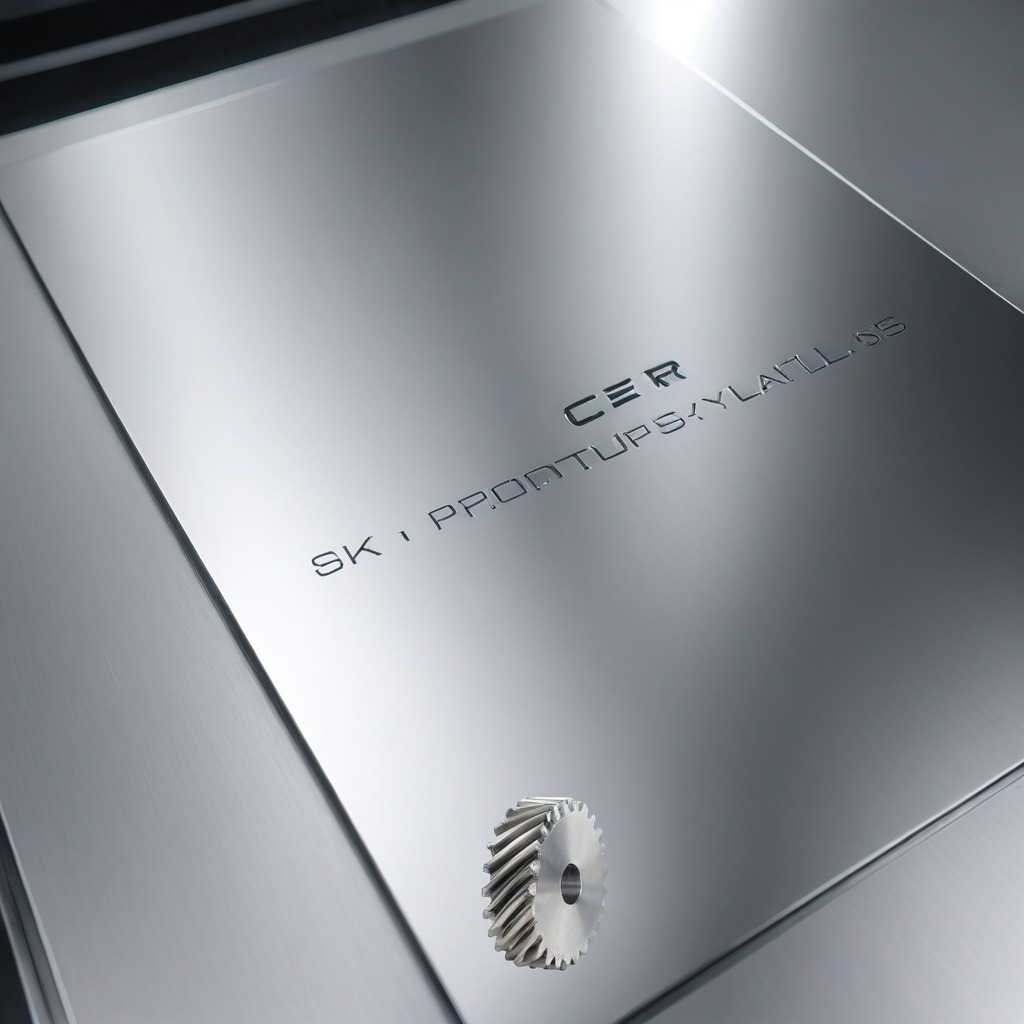
A steel gear with teeth is lying on a stainless steel table in a high-end prototyping lab.